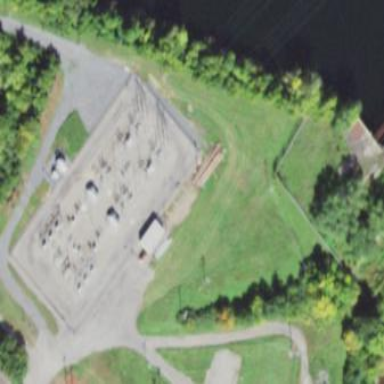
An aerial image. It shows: Power substation.